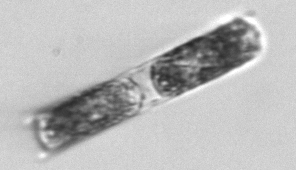
Label: Hemiaulus